Question: Currently i have the following:
'''
if (dataGridView1.Rows.Count == 0)
{
MessageBox.Show("EMPTY");
}
else
{
using (var soundPlayer = new SoundPlayer(@"c:\Windows\Media\chimes.wav"))
{
soundPlayer.Play(); // can also use soundPlayer.PlaySync()
}
}
'''
My grid view looks like this:

But it seems to go to the else statement and make the sound. I need it to NOT make a sound if there is no data in the rows of the gridview.
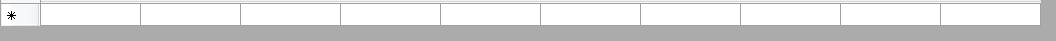
Answer: According to the comment, you have:
'''
dataGridView1.DataSource = BS;
'''
where BS is 'BindingSource', so you can use its <URL> property.
So somewhere in the code:
'''
var bindingSource = dataGridView1.DataSource as BindingSource;
if(bindingSource.Count == 0) {
MessageBox.Show("EMPTY");
}
'''